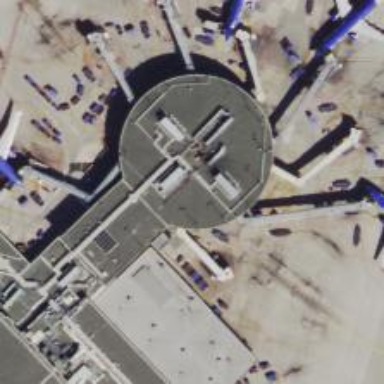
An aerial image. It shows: Information terminal.